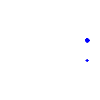
Particle: pion